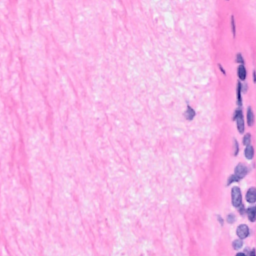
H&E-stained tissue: Breast